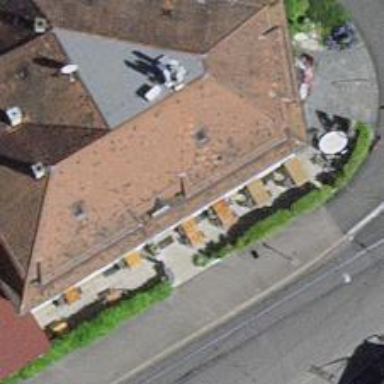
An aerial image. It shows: Restaurant.